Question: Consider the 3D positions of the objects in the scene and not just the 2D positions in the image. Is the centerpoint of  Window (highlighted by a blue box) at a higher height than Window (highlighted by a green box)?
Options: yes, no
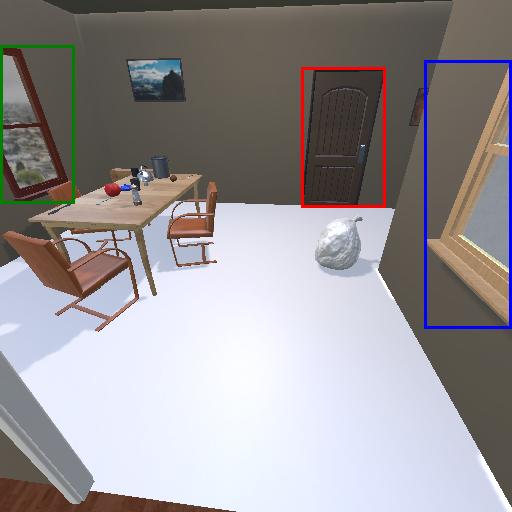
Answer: yes